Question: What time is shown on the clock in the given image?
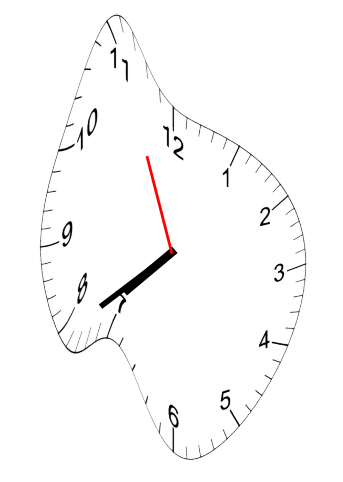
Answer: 07:38:56